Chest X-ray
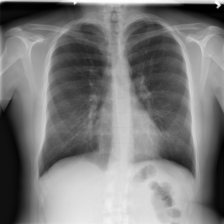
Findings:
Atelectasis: negative
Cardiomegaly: negative
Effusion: negative
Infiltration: negative
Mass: negative
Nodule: negative
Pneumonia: negative
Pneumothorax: negative
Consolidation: negative
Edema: negative
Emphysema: negative
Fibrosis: negative
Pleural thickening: negative
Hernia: negative